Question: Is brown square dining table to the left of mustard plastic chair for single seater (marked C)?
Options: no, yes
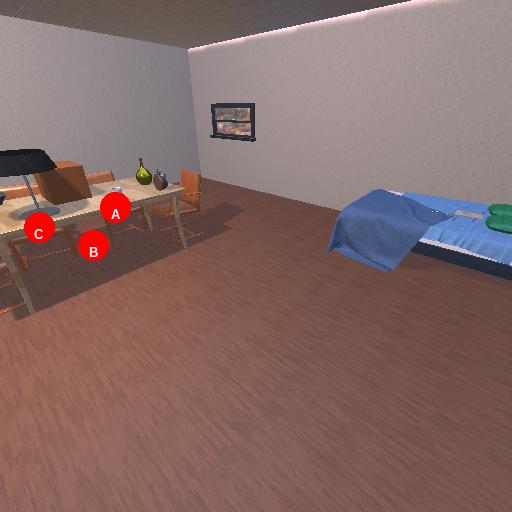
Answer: no